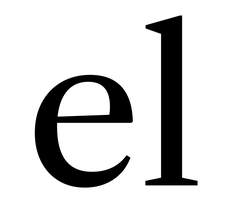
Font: LibreCaslonText_Regular